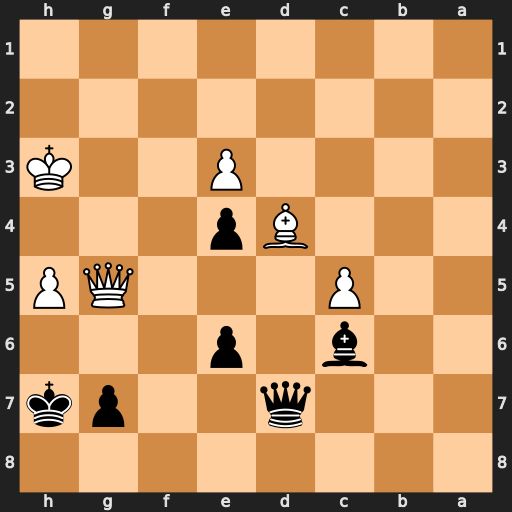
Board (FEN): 8/3q2pk/2b1p3/2P3QP/3Bp3/4P2K/8/8
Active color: b
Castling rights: -
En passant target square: -
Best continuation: e5+ Kg3 exd4